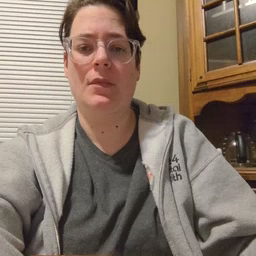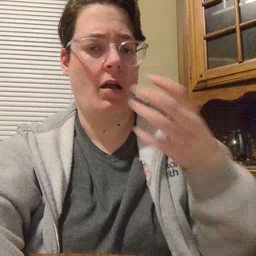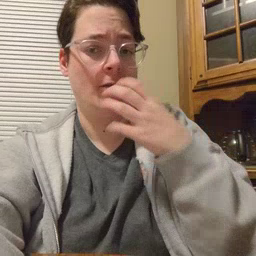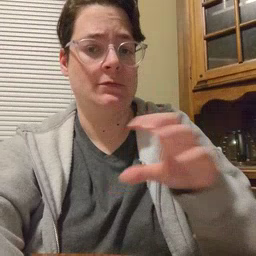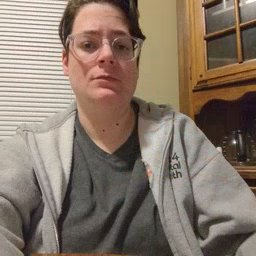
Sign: hot